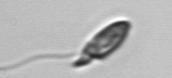
Label: Katodinium_or_Torodinium